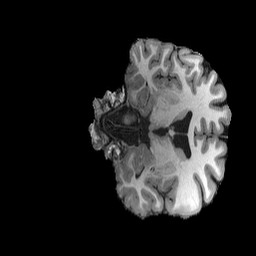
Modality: T1w
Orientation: coronal